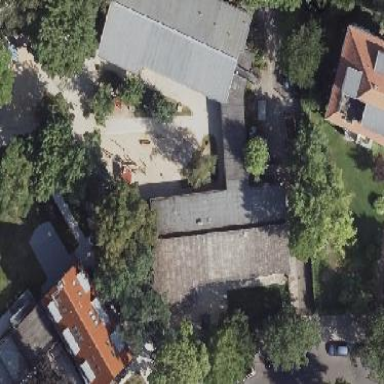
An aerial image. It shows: Kindergarten.